A time-domain waveform of one vibration snapshot from a rolling-element bearing is shown. What is the most likely bearing condition (normal, inner_race, outer_race, ball)?
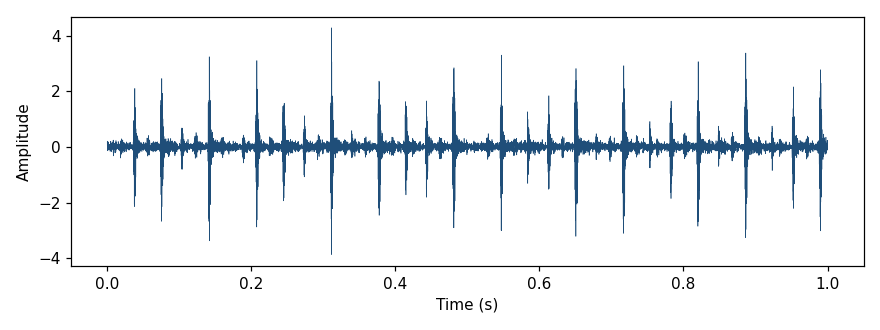
Answer: outer_race